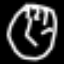
Label: clock